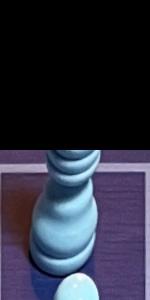
Label: Bishop_White